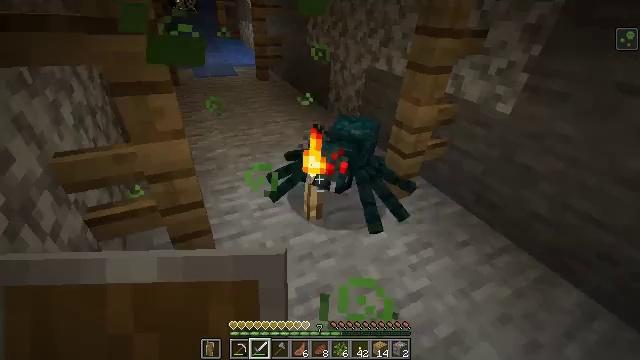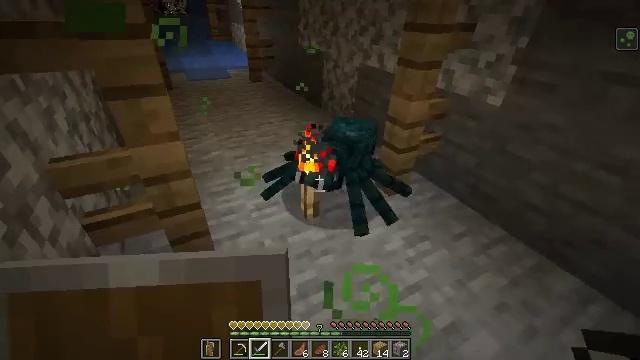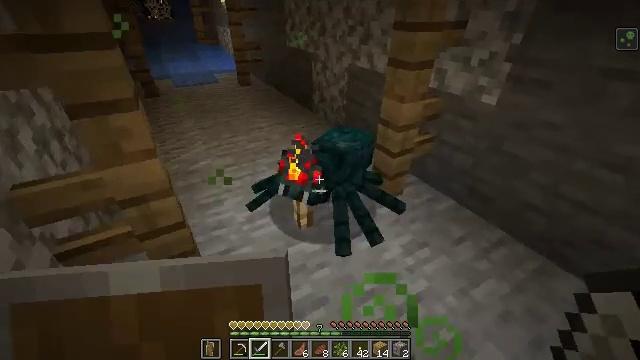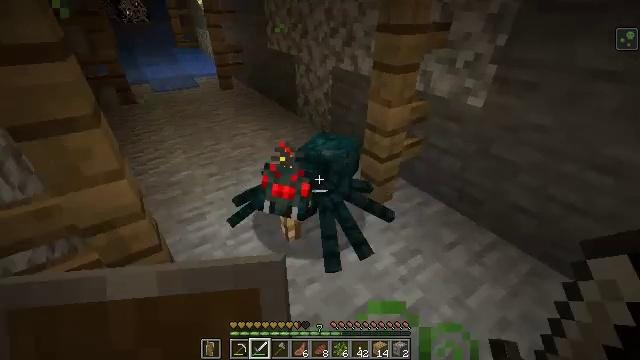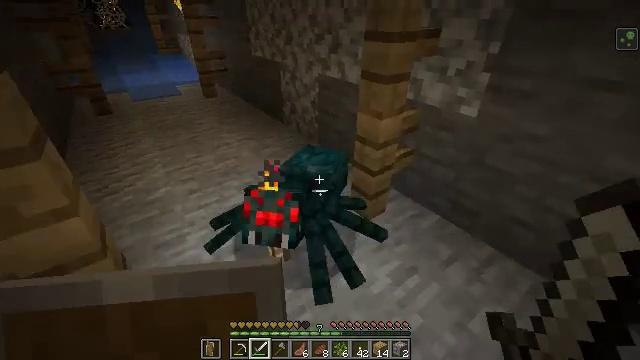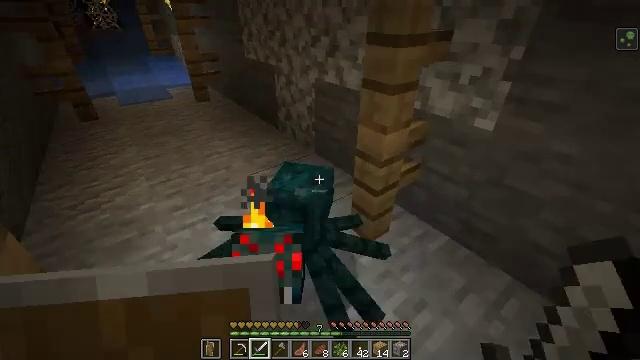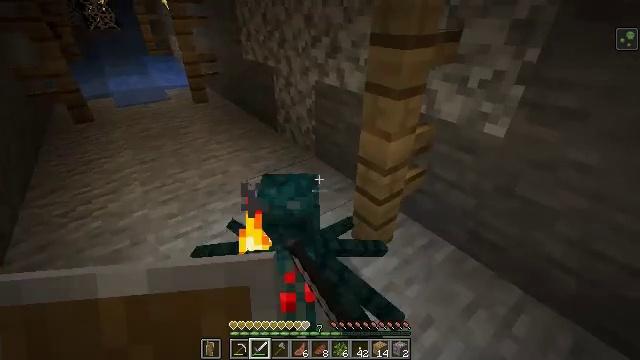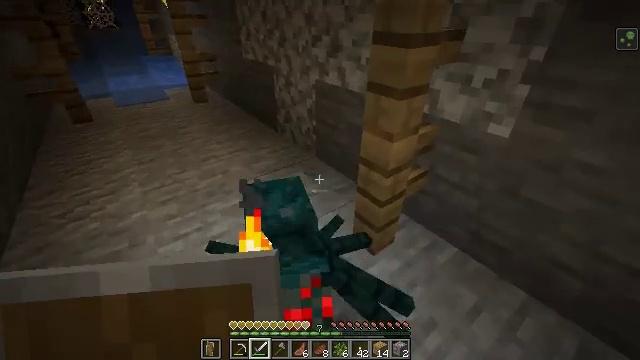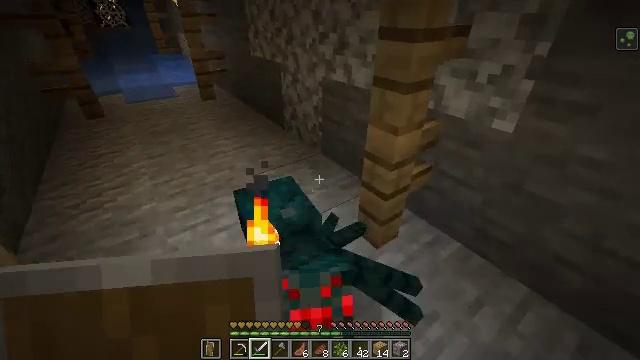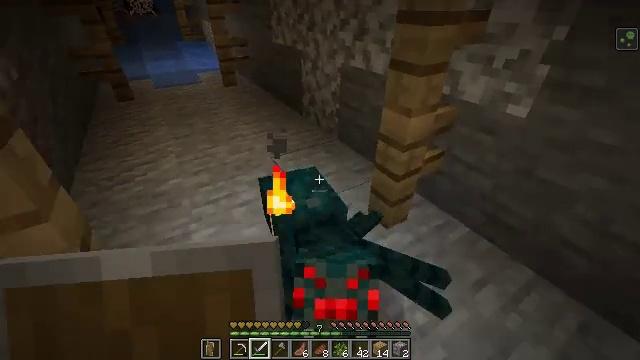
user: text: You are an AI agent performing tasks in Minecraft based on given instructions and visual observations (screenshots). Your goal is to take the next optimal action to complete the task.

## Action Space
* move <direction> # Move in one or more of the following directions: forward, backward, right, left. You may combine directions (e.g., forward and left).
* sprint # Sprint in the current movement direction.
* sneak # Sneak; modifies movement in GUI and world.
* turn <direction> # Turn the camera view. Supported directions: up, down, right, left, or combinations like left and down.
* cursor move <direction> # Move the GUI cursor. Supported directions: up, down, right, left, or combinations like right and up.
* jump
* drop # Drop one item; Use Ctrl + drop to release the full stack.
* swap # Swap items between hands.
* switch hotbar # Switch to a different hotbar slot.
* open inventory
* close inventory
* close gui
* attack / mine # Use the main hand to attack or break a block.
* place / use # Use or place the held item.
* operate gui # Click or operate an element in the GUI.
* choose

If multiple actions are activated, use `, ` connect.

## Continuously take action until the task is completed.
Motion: motion action
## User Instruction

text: Battle spiders.
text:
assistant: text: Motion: move forward
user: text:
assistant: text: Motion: move forward, turn right
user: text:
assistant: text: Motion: move forward, turn right
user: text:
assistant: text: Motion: move forward, turn right
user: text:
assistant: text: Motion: move forward, attack / mine
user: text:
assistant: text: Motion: attack / mine
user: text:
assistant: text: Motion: move back, attack / mine
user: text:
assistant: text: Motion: move back, turn left
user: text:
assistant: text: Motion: move back, turn left and down
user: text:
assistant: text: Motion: no_op